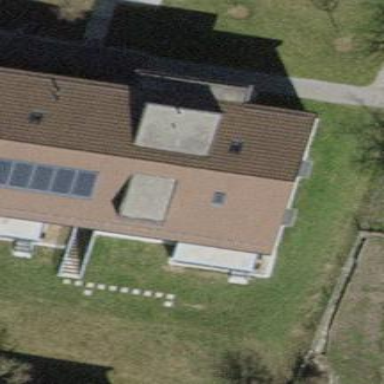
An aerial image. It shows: Gabled roof on building that houses apartments.